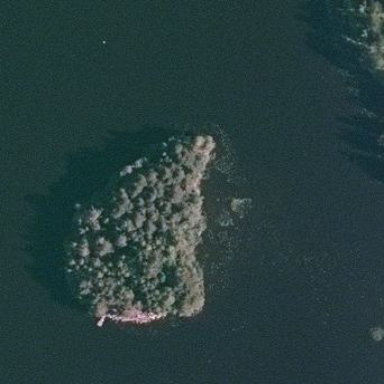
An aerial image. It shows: Islet surrounded by woodland.